Question: I want to put template files in defferent directories. (foo/, bar/)
How do you write using Sinatra?

This way get wrong.
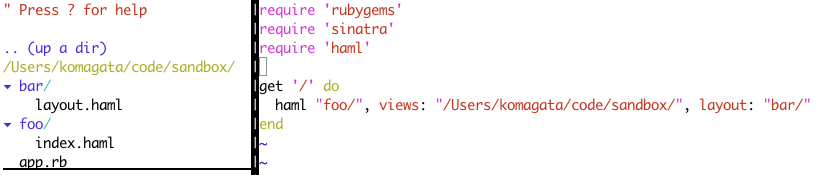
Answer: From the <URL>:
'''
set :views, Proc.new { File.join(root, "templates") }
'''
If you want to use multiple directories (also from the docs):
'''
set :views, ['views', 'templates']
helpers do
def find_template(views, name, engine, &block)
Array(views).each { |v| super(v, name, engine, &block) }
end
end
'''
By the way, you need to reference templates with symbols, not strings. So the complete code would be:
'''
require 'rubygems'
require 'sinatra'
require 'haml'
set :views, ['foo', 'bar']
helpers do
def find_template(views, name, engine, &block)
Array(views).each { |v| super(v, name, engine, &block) }
end
end
get '/' do
haml :index, :layout => :bar
end
'''
and you have these files:
'''
foo/index.haml
bar/bar.haml
'''